Question: I am trying to implement value key pairs whose key would be a string and the value would be an object type that implements some predefined functions. The problem I encounter is that a Trait (which I use in this case as a kind of inheritance) does not have a predefined size and is not threads safely.
## Code
### Create Trait and structs
'''
/// _State line to define the basis of the 'State'
/// type with signatures of specific functions
pub trait _State {
fn as_string(&self, text: String) -> String;
fn print(&self);
}
/// Status type to add your custom colors
pub struct RGBState {
name: String,
color: (u8, u8, u8),
character: String,
}
/// Default state type using preconfigured ANSI colors
pub struct State {
name: String,
color: Color,
character: String,
}
'''
### Create a global and mutable HashMap with Traits as values
'''
lazy_static! {
static ref StateOK: Mutex<State> = {
let mut state = State{
name: String::from("OK"),
color: Color::Green,
character: "+".to_string()
};
Mutex::new(state)
};
static ref STATES: Mutex<HashMap<&'static str, &'static Lazy<Mutex<dyn _State + 'static>>>> = {
let mut _states = HashMap::from(
[
(
"OK",
Lazy::new(StateOK)
)
]
);
Mutex::new(_states)
};
}
'''
All source code is available on github (not compilable yiet): <URL>
## Context
I use the external library .
## Assumptions
I guess I should use the Mutex, Lazy or other types that would allow me to make a mutable and global value.
## Problem
I have no idea how I will define the size of the objects that I will define in values and that can be of different types whose common basis are function signatures.
-
## Project
The overall purpose of my code is to implement a DLL in Rust with interfaces in other languages that would allow to display formatted and colored messages in the console. Each element of the message formatting must be "configurable" by the developer (the color, the character that represents the type of message, the progress bar ect...). It must be able to use any of these message types by calling a function in which it will have to specify the message type and the content of the message.
### Example/Demonstration
I implemented similar code in Python whose source code is on github: <URL>.
Here is a screenshot that represents what I would like to implement in this DLL:
## Additionally
I am interested in all the suggestions about Best Practices in Rust and Code Optimization.
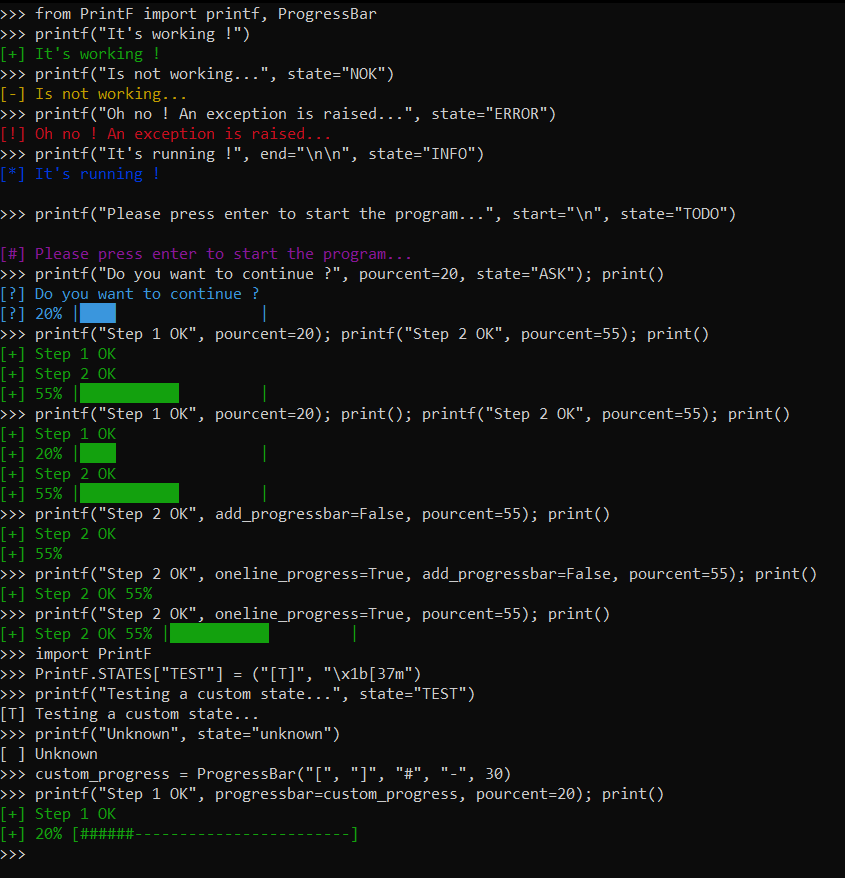
Answer: I think there are a couple of misconceptions in your code, imo:
- 'HashMap''Box''Sized'- 'Mutex''HashMap''Mutex'
With that in mind, here is a <URL>:
'''
use std::{collections::HashMap, sync::Mutex};
use lazy_static::lazy_static;
/// Preconfigured ANSI colors constants
#[derive(Clone)]
pub enum Color {
Black, // 0
Red, // 1
Green, // 2
Yellow, // 3
Blue, // 4
Purple, // 5
Cyan, // 6
White, // 7
}
impl Color {
fn value(&self) -> i32 {
match *self {
Color::Black => 0,
Color::Red => 1,
Color::Green => 2,
Color::Yellow => 3,
Color::Blue => 4,
Color::Purple => 5,
Color::Cyan => 6,
Color::White => 7,
}
}
}
/// _State line to define the basis of the 'State'
/// type with signatures of specific functions
pub trait _State {
fn as_string(&self, text: String) -> String;
fn print(&self);
}
/// Default state type using preconfigured ANSI colors
#[derive(Clone)]
pub struct State {
name: String,
color: Color,
character: String,
}
impl _State for State {
fn as_string(&self, text: String) -> String {
format!(
"[3{color}m[{character}] {text}",
color = self.color.value(),
character = self.character,
text = text,
)
}
fn print(&self) {
println!("{}", self.as_string(self.name.clone()));
}
}
lazy_static! {
static ref STATE_OK: State = {
State {
name: String::from("OK"),
color: Color::Green,
character: "+".to_string(),
}
};
static ref STATES: Mutex<HashMap<&'static str, Box<dyn _State + Send>>> = {
let _states: HashMap<&'static str, Box<dyn _State + Send>> = HashMap::from([
("OK", Box::new(STATE_OK.clone()) as Box<dyn _State + Send>),
(
"NOK",
Box::new(State {
name: String::from("NOK"),
color: Color::Yellow,
character: "-".to_string(),
}) as Box<dyn _State + Send>,
),
]);
Mutex::new(_states)
};
}
fn main() {
println!("{}", STATES.lock().unwrap().len());
for (key, value) in &*STATES.lock().unwrap() {
println!("{}:", key);
value.print();
println!("");
}
}
'''
---
## Further tweaks
Those are more my opinion, take them or leave them.
- 'trait _State''Send''Send''HashMap''HashMap'- 'state_entry'
'''
use std::{collections::HashMap, sync::Mutex};
use lazy_static::lazy_static;
/// Preconfigured ANSI colors constants
#[derive(Clone)]
pub enum Color {
Black, // 0
Red, // 1
Green, // 2
Yellow, // 3
Blue, // 4
Purple, // 5
Cyan, // 6
White, // 7
}
impl Color {
fn value(&self) -> i32 {
match *self {
Color::Black => 0,
Color::Red => 1,
Color::Green => 2,
Color::Yellow => 3,
Color::Blue => 4,
Color::Purple => 5,
Color::Cyan => 6,
Color::White => 7,
}
}
}
/// _State line to define the basis of the 'State'
/// type with signatures of specific functions
pub trait _State: Send {
fn as_string(&self, text: String) -> String;
fn print(&self);
}
/// Default state type using preconfigured ANSI colors
#[derive(Clone)]
pub struct State {
name: String,
color: Color,
character: String,
}
impl _State for State {
fn as_string(&self, text: String) -> String {
format!(
"[3{color}m[{character}] {text}",
color = self.color.value(),
character = self.character,
text = text,
)
}
fn print(&self) {
println!("{}", self.as_string(self.name.clone()));
}
}
fn state_entry(
name: &'static str,
entry: impl _State + 'static,
) -> (&'static str, Box<dyn _State>) {
(name, Box::new(entry))
}
lazy_static! {
static ref STATE_OK: State = {
State {
name: String::from("OK"),
color: Color::Green,
character: "+".to_string(),
}
};
static ref STATES: Mutex<HashMap<&'static str, Box<dyn _State>>> = {
Mutex::new(HashMap::from([
state_entry("OK", STATE_OK.clone()),
state_entry(
"NOK",
State {
name: String::from("NOK"),
color: Color::Yellow,
character: "-".to_string(),
},
),
state_entry(
"ERROR",
State {
name: String::from("ERROR"),
color: Color::Red,
character: "!".to_string(),
},
),
]))
};
}
fn main() {
println!("{} entries
", STATES.lock().unwrap().len());
for (key, value) in &*STATES.lock().unwrap() {
println!("{}:", key);
value.print();
println!("");
}
}
'''